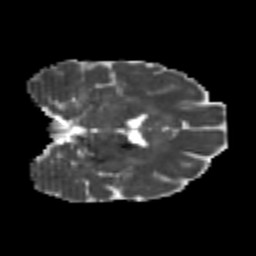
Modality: MD
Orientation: coronal
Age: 24
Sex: female
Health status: healthy
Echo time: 0.074 s